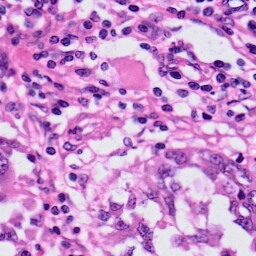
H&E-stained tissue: Skin